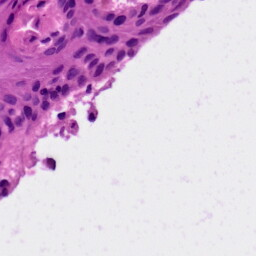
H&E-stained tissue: Skin